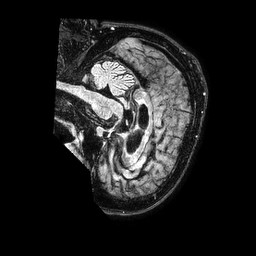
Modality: FLAIR
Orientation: sagittal
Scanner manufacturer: philips
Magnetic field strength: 1.5 T
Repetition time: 4.8 s
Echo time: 0.3 s